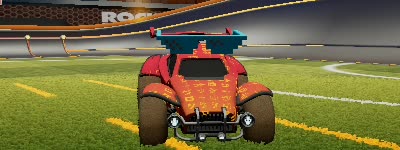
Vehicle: octane